Question: I have created dynamic table, but while I was trying to show combobox items I could not figured it out. Here is the problem and my code:

As you see above link or picture, I can not see the items, But actually, the result is true(3 items) without text. I tried to solve the problem hardly, but no solve, Please If you see my misssing, tell me.
'''
onCreateTable: function () {
var summaryDetailData = {
"subvariants": [{
"kontrolNesnesiTanim": "test 1 Tanim",
"kontrolNesnesiBelirtim": "test 1 Belirtim",
"kontrolSonucu": {
"test0": "test00",
"test1": "test10",
"test2": "test20",
},
"kontrolEdilecek": 20,
"kontrolEdilen": 0,
"icon": "sap-icon://accept"
}, {
"kontrolNesnesiTanim": "test 2 Tanim",
"kontrolNesnesiBelirtim": "test 2 Belirtim",
"kontrolSonucu": {
"test0": "test00",
"test1": "test10",
"test2": "test20",
"test3": "test30"
},
"kontrolEdilecek": 10,
"kontrolEdilen": 0,
"icon": "sap-icon://decline"
}, {
"kontrolNesnesiTanim": "test 3 Tanim",
"kontrolNesnesiBelirtim": "test 3 Belirtim",
"kontrolSonucu": {
"test0": "test00",
"test1": "test10",
"test2": "test20",
},
"kontrolEdilecek": 50,
"kontrolEdilen": 0,
"icon": "sap-icon://accept"
}, ]
};
var oTable = new sap.m.Table("idRandomDataTable", {
headerToolbar: new sap.m.Toolbar({
content: [new sap.m.Label({
text: ""
})]
}),
columns: [new sap.m.Column({
width: "2em",
header: new sap.m.Label({
text: "Kontrol Nesnesi"
})
}), new sap.m.Column({
width: "2em",
header: new sap.m.Label({
text: "Kontrol Sonucu"
})
}), new sap.m.Column({
width: "2em",
header: new sap.m.Label({
text: "Kontrol Edilecek"
})
}), new sap.m.Column({
width: "2em",
header: new sap.m.Label({
text: "Kontrol Edilen"
})
}), new sap.m.Column({
width: "2em",
header: new sap.m.Label({
text: "Durum/Degerlendirme"
})
}), new sap.m.Column({
width: "2em",
header: new sap.m.Label({
text: "Aciklama"
})
})]
});
this.getView().byId("SimpleFormChange480_TrialSonuc").addContent(oTable);
oTable.bindItems("/subvariants", new sap.m.ColumnListItem({
cells: [new sap.m.ObjectIdentifier({
title: "{kontrolNesnesiTanim}",
"titleActive": true,
text: "{kontrolNesnesiBelirtim}"
}),
new sap.m.ComboBox({
items: {
path: "kontrolSonucu/",
change:"onChange",
template: new sap.ui.core.Item({
key: "test01",
change:"onChange",
text: "{test0}"
})
},
change:"onChange",
})
// new sap.m.MultiInput({
// id:"multiInput3",
// showValueHelp:false
// })
, new sap.m.Input({
value: "{kontrolEdilecek}",
}), new sap.m.Input({
value: "{kontrolEdilen}"
}), new sap.ui.core.Icon({
src: "{icon}"
//text: "{Article}"
}), new sap.m.Input({
value: "",
// value: "{question}",
})]
}));
oTable.setModel(new sap.ui.model.json.JSONModel(summaryDetailData));
}
'''
Do you have any idea or suggestion?
Thanks.
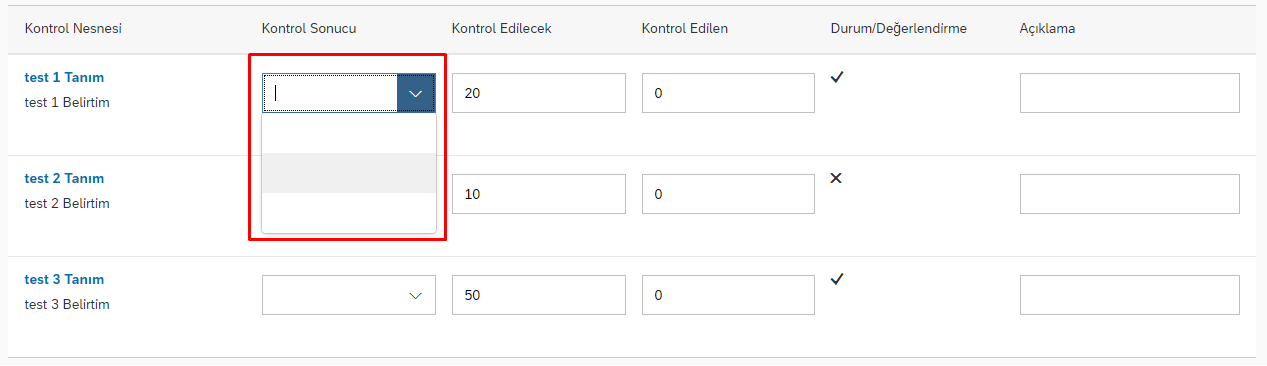
Answer: I have solved the problem
'''
oTable.bindItems("/subvariants", new sap.m.ColumnListItem({
cells: [new sap.m.ObjectIdentifier({
title: "{kontrolNesnesiTanim}",
"titleActive": true,
text: "{kontrolNesnesiBelirtim}"
}),
new sap.m.ComboBox({
items: {
path: "kontrolSonucu/",
change:"onChange",
template: new sap.ui.core.Item({
key : "{}",
change:"onChange",
text: "{}"
})
},
change:"onChange",
})
'''
As you see above, I should had to write text empty JSON, So I can see all the items.
Thanks anyway.